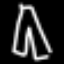
Label: pants